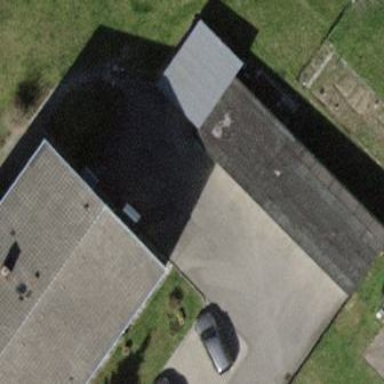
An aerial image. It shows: Garage building.